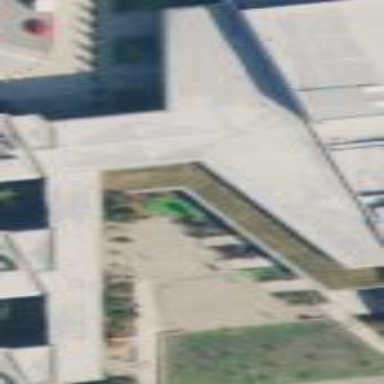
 colored silver. The building has burlywood hue."